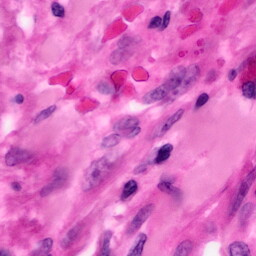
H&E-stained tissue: Pancreatic